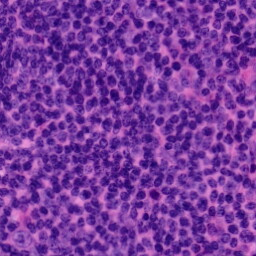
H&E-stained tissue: Tonsil